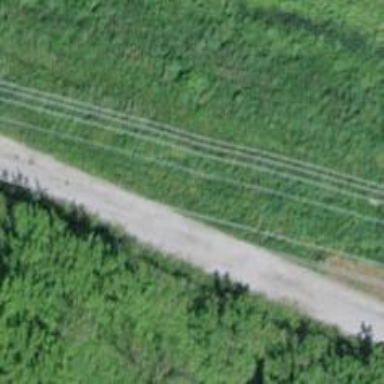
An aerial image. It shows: Well-maintained track road with grade 1 tracktype.